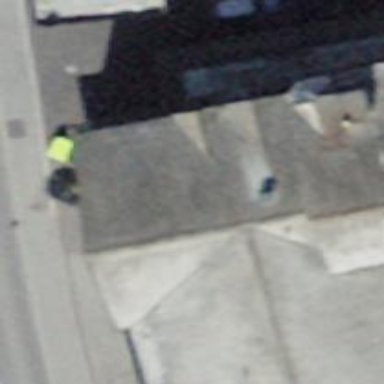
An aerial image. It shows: Car repair shop.